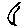
Label: moon